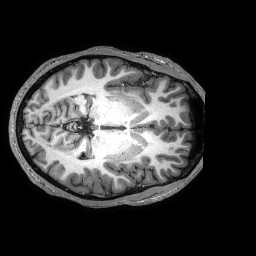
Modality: T1w
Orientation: axial
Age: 22
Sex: male